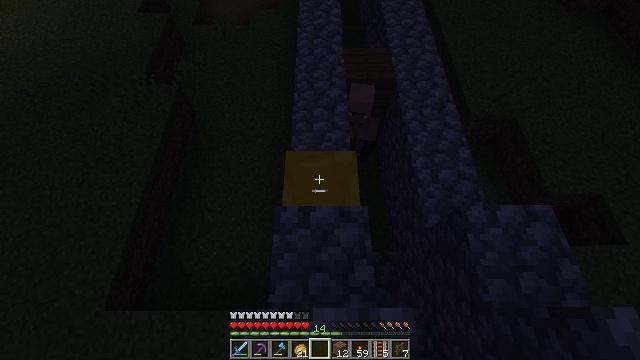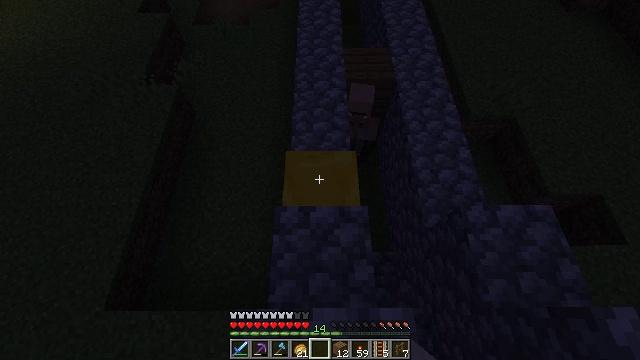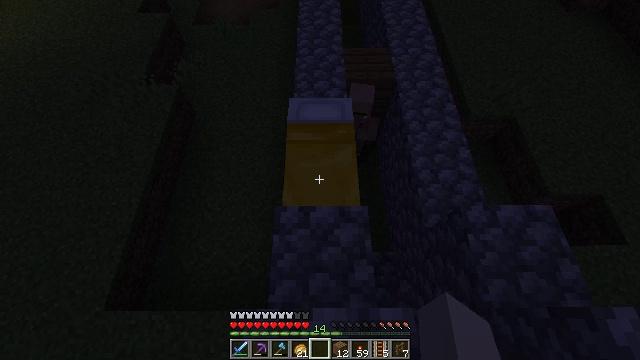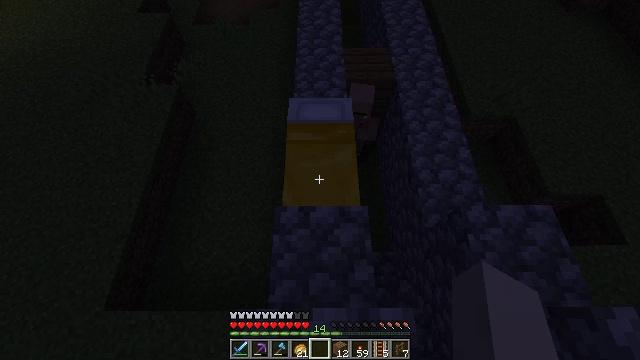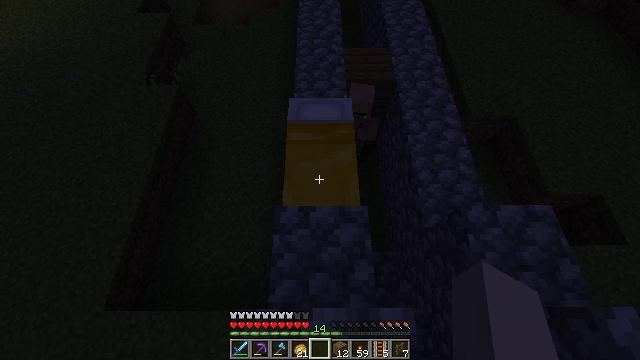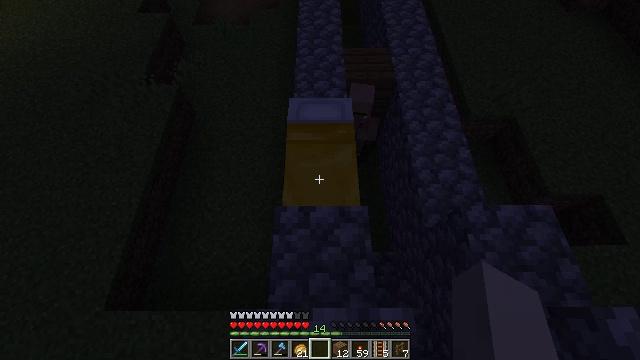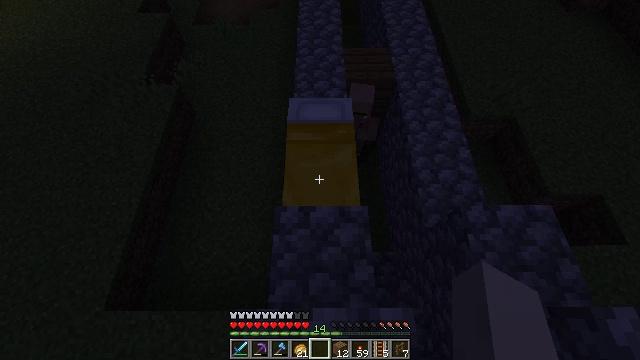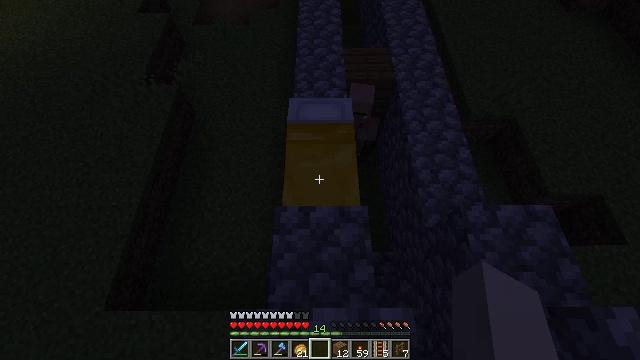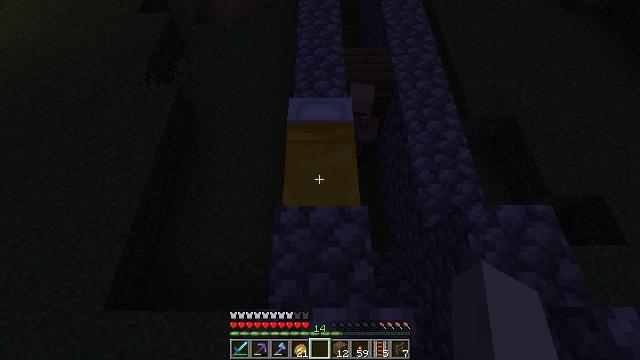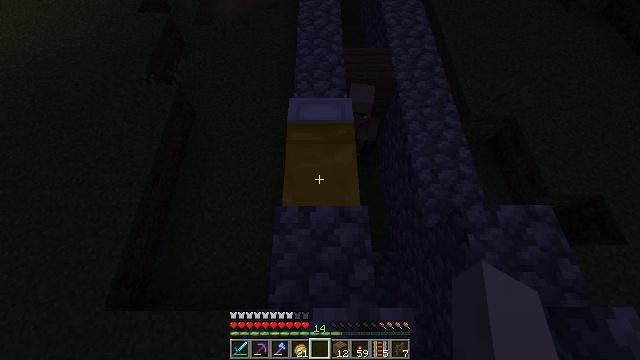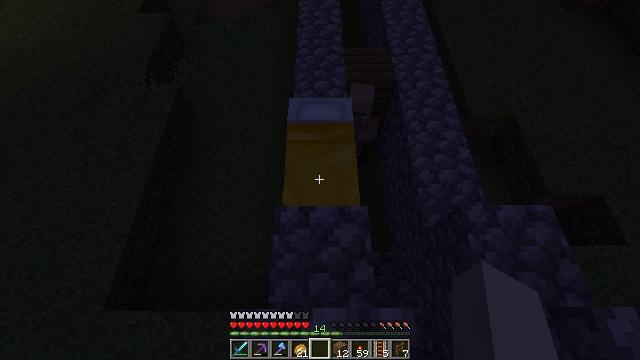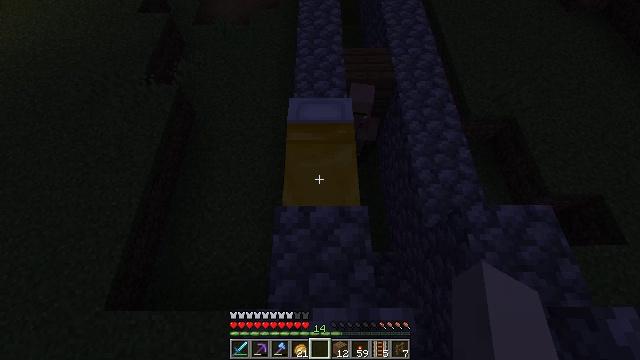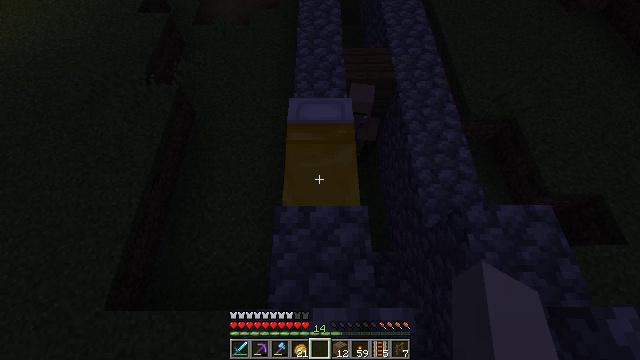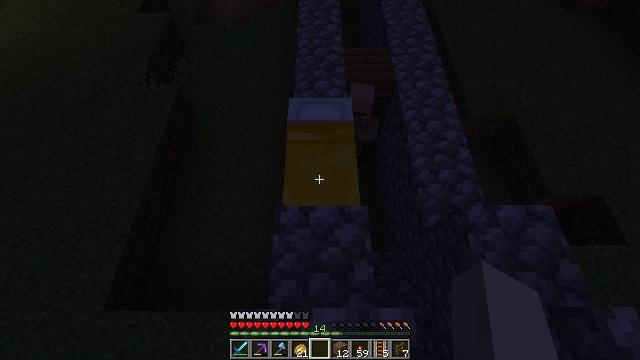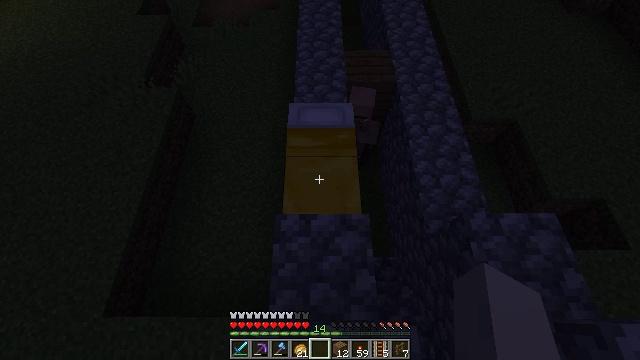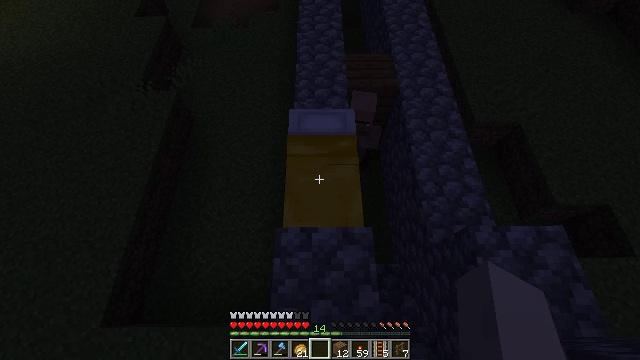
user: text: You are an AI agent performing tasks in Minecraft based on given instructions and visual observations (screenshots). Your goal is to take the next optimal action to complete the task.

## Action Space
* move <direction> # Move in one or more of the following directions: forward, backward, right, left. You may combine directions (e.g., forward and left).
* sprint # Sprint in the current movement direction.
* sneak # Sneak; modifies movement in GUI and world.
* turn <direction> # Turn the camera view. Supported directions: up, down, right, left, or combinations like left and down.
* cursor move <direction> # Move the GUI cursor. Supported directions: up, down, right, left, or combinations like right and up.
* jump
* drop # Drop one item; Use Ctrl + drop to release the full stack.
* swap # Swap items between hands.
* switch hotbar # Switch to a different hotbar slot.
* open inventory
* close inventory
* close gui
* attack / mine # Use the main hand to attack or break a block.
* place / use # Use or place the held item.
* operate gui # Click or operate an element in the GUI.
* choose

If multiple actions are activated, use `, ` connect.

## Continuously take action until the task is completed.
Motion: motion action
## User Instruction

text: Mine the yellow bed to pick it up.
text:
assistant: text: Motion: no_op
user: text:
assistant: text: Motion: no_op
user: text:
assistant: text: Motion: no_op
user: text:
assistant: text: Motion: no_op
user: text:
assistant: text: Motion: no_op
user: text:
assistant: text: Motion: no_op
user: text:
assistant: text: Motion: no_op
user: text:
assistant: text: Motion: no_op
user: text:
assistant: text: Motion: no_op
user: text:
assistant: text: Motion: no_op
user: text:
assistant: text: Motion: no_op
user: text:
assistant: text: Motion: no_op
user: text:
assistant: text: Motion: no_op
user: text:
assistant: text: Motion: move forward
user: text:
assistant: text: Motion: move forward
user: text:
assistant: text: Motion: move forward
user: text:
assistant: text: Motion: move forward
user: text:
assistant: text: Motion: no_op
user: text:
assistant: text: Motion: no_op
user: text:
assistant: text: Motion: no_op
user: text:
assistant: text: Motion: no_op
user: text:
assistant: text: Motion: no_op
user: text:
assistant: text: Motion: no_op
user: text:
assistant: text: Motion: no_op
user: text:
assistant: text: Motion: no_op
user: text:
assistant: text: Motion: no_op
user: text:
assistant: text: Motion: no_op
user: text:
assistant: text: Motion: move forward
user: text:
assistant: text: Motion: move forward
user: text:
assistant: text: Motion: no_op